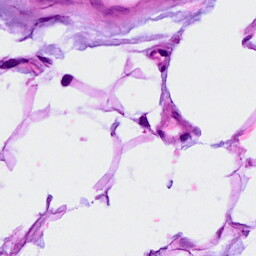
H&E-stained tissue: Breast